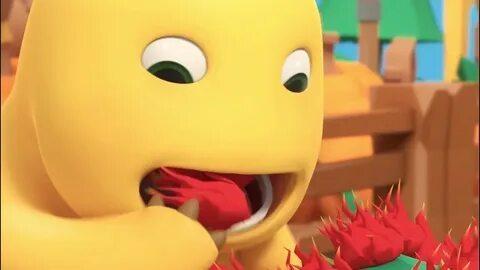
Label: nailong